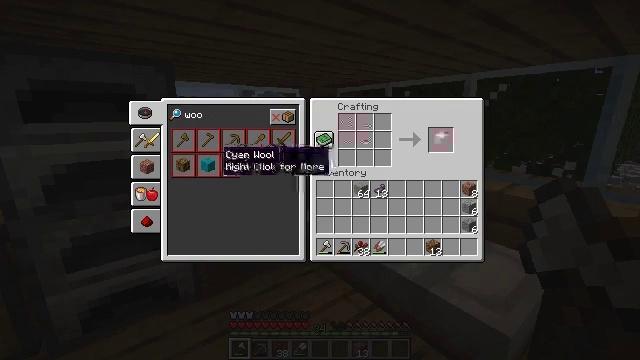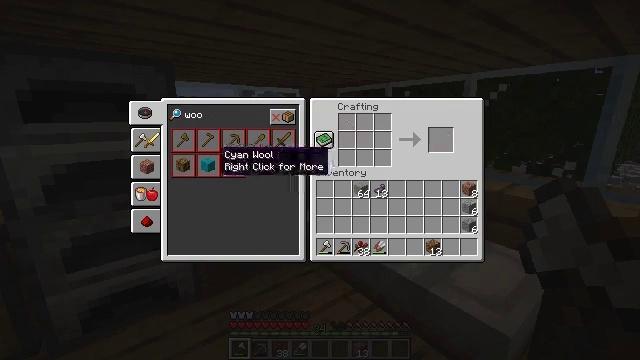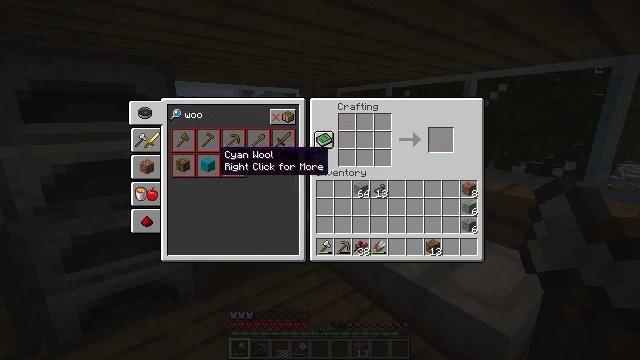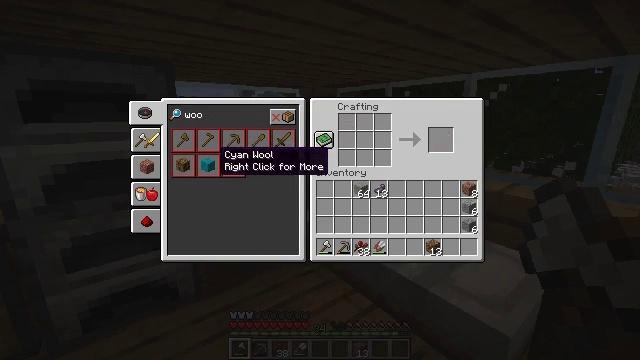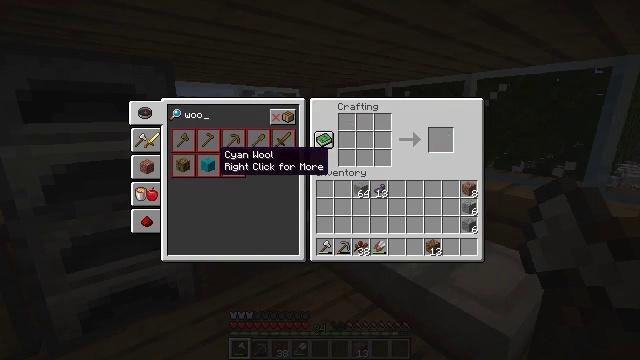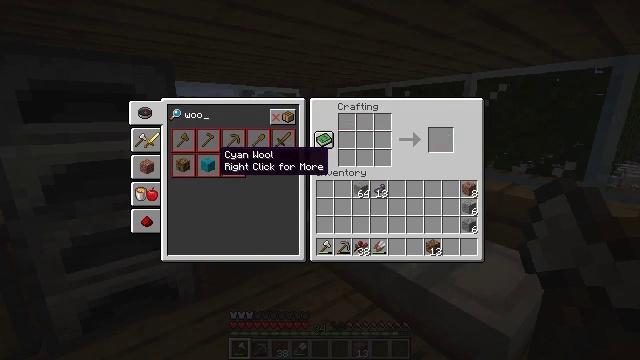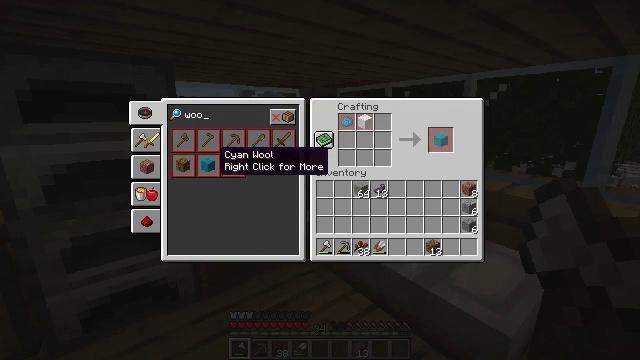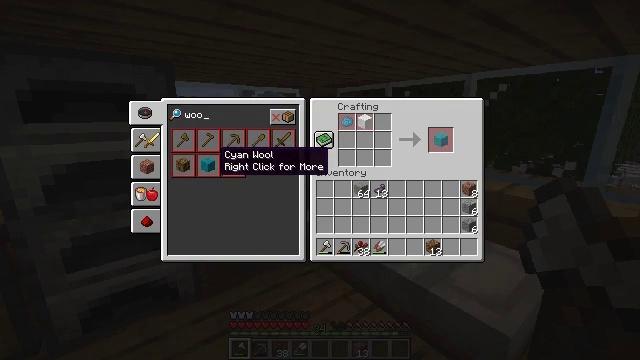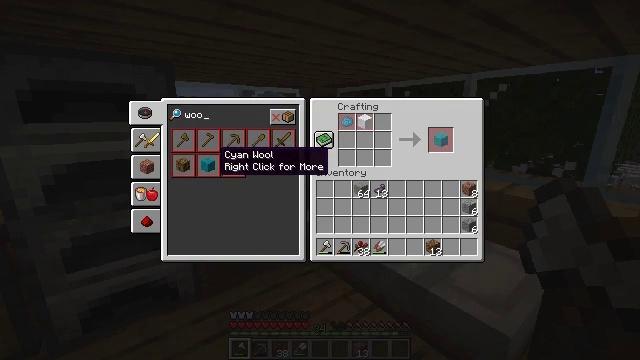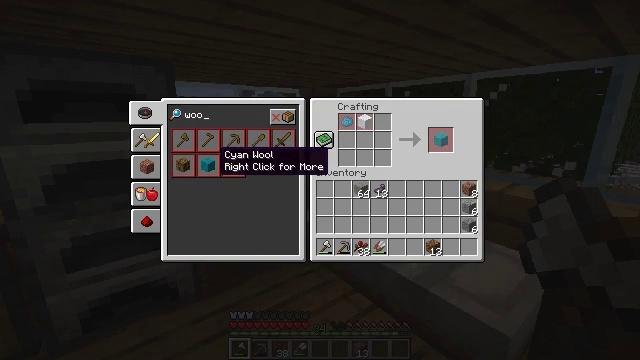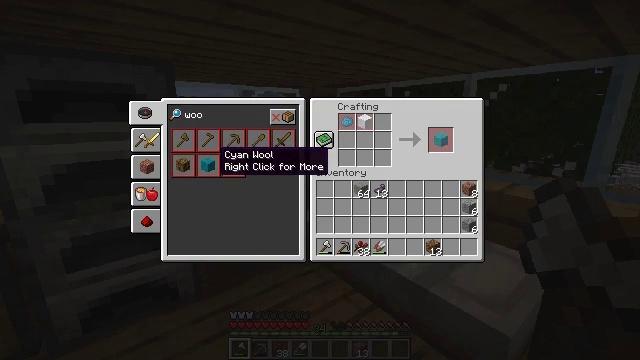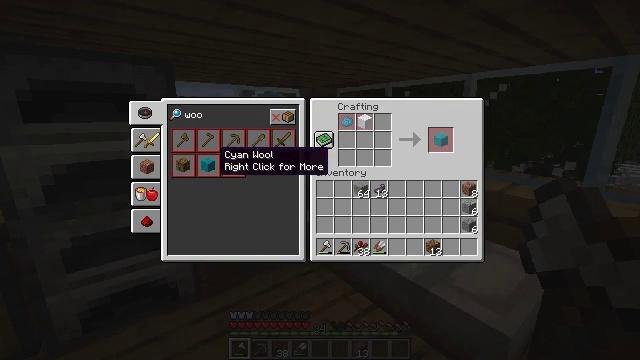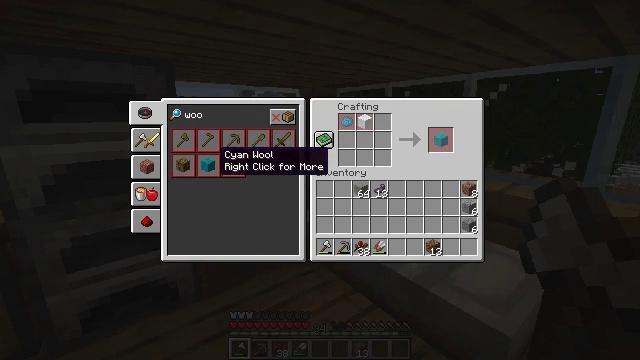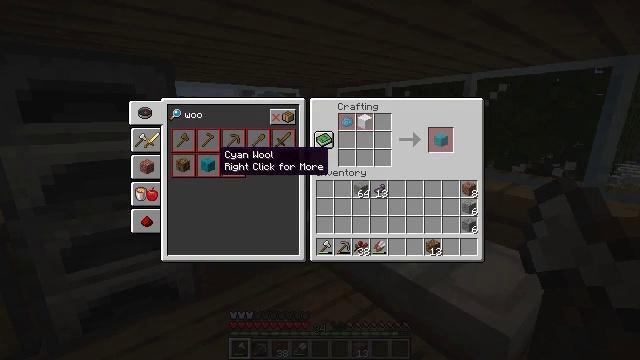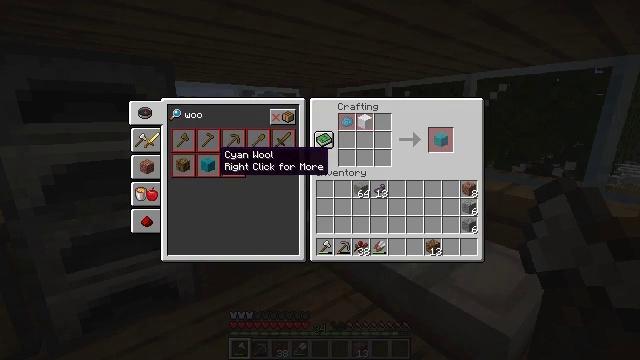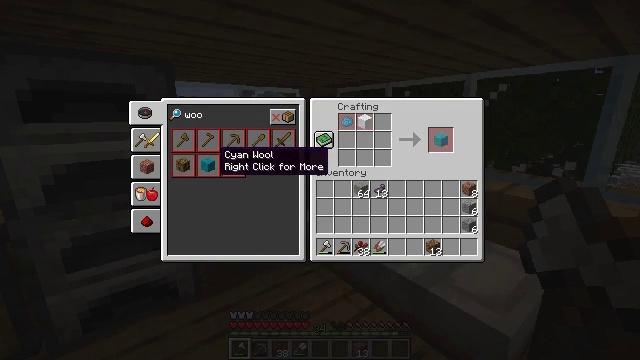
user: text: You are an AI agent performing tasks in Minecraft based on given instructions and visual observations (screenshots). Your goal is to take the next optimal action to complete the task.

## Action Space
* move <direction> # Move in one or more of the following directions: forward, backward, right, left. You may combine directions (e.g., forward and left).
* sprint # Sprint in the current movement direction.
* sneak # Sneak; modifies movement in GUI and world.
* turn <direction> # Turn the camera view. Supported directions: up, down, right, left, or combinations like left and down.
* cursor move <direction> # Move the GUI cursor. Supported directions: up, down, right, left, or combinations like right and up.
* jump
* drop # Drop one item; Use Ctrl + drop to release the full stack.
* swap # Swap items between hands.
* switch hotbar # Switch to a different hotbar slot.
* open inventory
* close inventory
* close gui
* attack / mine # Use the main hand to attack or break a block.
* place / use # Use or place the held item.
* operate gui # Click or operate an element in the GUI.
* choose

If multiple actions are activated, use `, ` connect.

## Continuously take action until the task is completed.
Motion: motion action
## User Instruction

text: Make black dye with the crafting interface.
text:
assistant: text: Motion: operate gui
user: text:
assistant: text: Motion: operate gui
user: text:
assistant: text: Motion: operate gui
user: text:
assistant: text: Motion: no_op
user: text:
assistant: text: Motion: no_op
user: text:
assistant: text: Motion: no_op
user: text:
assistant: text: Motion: no_op
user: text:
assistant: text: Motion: no_op
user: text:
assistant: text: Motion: no_op
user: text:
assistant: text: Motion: no_op
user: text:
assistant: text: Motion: no_op
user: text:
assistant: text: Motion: no_op
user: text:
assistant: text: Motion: no_op
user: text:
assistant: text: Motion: no_op
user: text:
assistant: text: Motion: no_op
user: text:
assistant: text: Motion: no_op
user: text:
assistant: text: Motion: no_op
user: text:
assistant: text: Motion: no_op
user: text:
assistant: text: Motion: no_op
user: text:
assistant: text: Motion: no_op
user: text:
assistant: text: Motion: no_op
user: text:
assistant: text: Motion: no_op
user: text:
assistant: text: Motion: no_op
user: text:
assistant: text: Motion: no_op
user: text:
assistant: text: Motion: no_op
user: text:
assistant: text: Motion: no_op
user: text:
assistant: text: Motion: no_op
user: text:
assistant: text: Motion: no_op
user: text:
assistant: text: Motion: no_op
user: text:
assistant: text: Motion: operate gui